【题型】填空题　【知识点】平面几何　【难度】easy
如图，在平行四边形 \(ABCD\) 中，点 \(E\)、\(F\) 满足 \(\overrightarrow{BE} = 2\overrightarrow{EC}\)，\(\overrightarrow{CF} = 2\overrightarrow{FD}\)，\(EF\) 与 \(AC\) 交于点 \(G\)，设 \(\overrightarrow{AG} = \lambda \overrightarrow{GC}\)，则 \(\lambda = \underline{\quad\quad}\)。

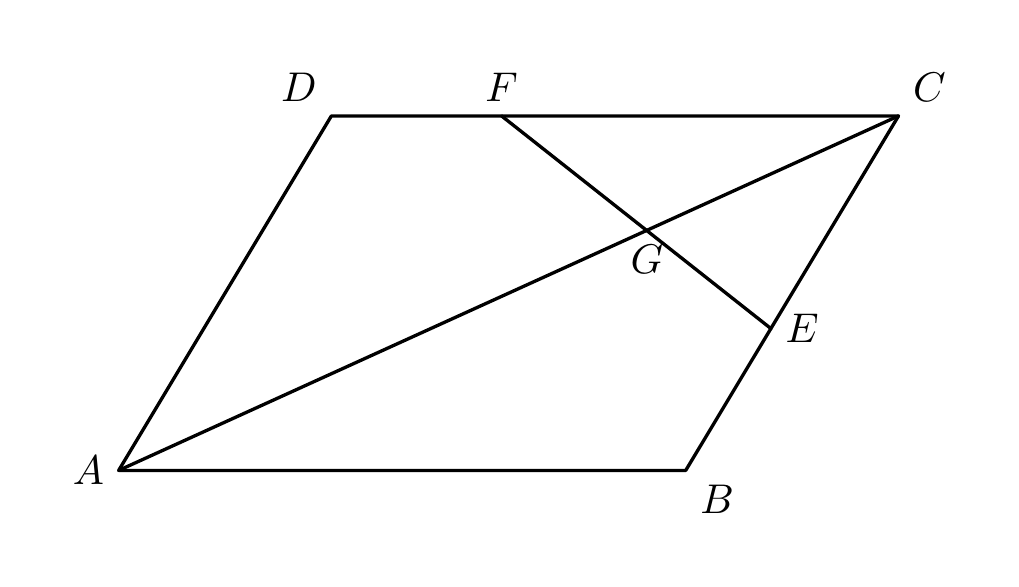
【解答】
【答案】\(\boldsymbol{\dfrac{7}{2}}\)

【分析】作辅助线，利用重心的性质即可求解。

【解析】
如图，设 \(H\) 是 \(BC\) 上除 \(E\) 点外的另一个三等分点，

连接 \(FH\)，连接 \(BD\) 交 \(AC\) 于 \(O\)，则 \(BD \parallel FH\)。

在三角形 \(CFH\) 中，\(G\) 是 \(CG\)、\(FG\) 两条中线的交点，

故 \(G\) 是三角形 \(CFH\) 的重心，
\

结合 \(\dfrac{CH}{BC} = \dfrac{CF}{CD} = \dfrac{2}{3}\) 可知 \(\dfrac{CG}{CO} = \dfrac{2}{4.5}\)，

由于 \(O\) 是 \(AC\) 中点，

故$\dfrac{CG}{AC} = \dfrac{2}{4.5 \times 2} = \dfrac{2}{9}$，所以$\dfrac{\left| \overrightarrow{AG} \right|}{\left| \overrightarrow{CG} \right|} = \dfrac{7}{2}$，由此可知$\lambda = \dfrac{7}{2}$。

故答案为：$\dfrac{7}{2}$。

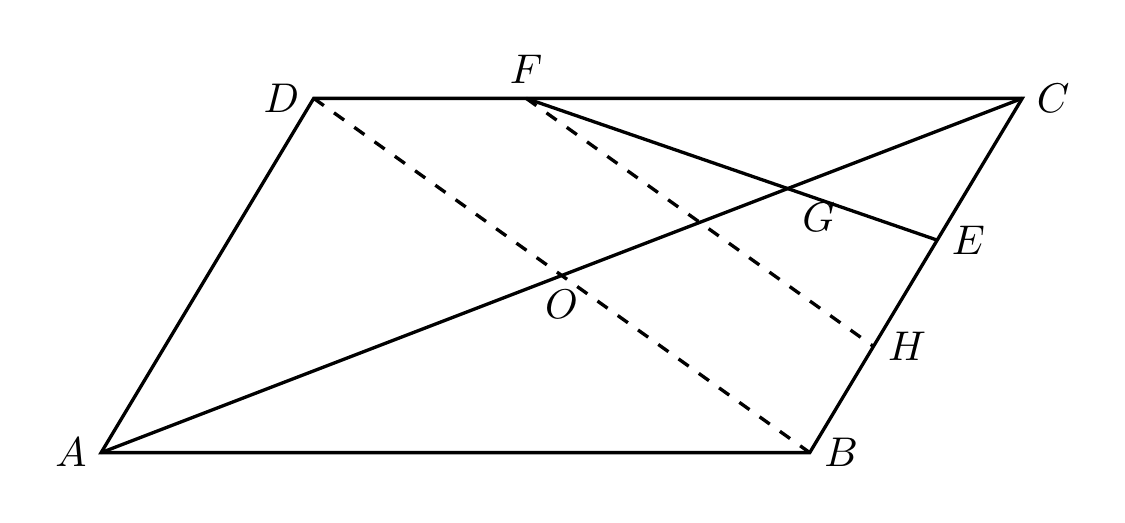